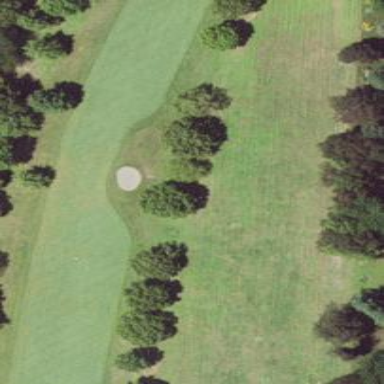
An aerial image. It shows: Grassy area designated for driving range golf.